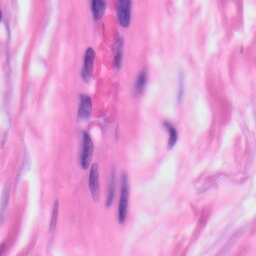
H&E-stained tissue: Skin